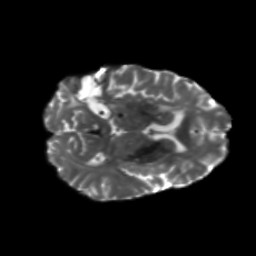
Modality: T2w
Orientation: axial
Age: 62
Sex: female
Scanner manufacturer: siemens
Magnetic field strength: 3 T
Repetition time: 5.25 s
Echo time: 0.08 s